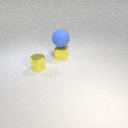
small yellow metal cube behind small yellow metal cylinder